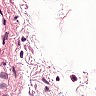
Metastatic tissue present: no